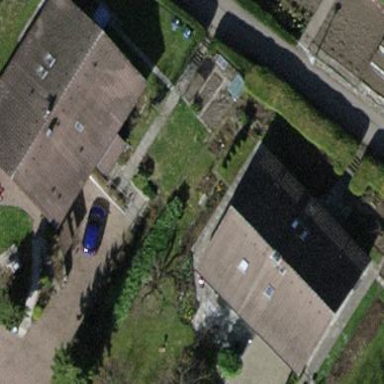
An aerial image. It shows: Detached building.